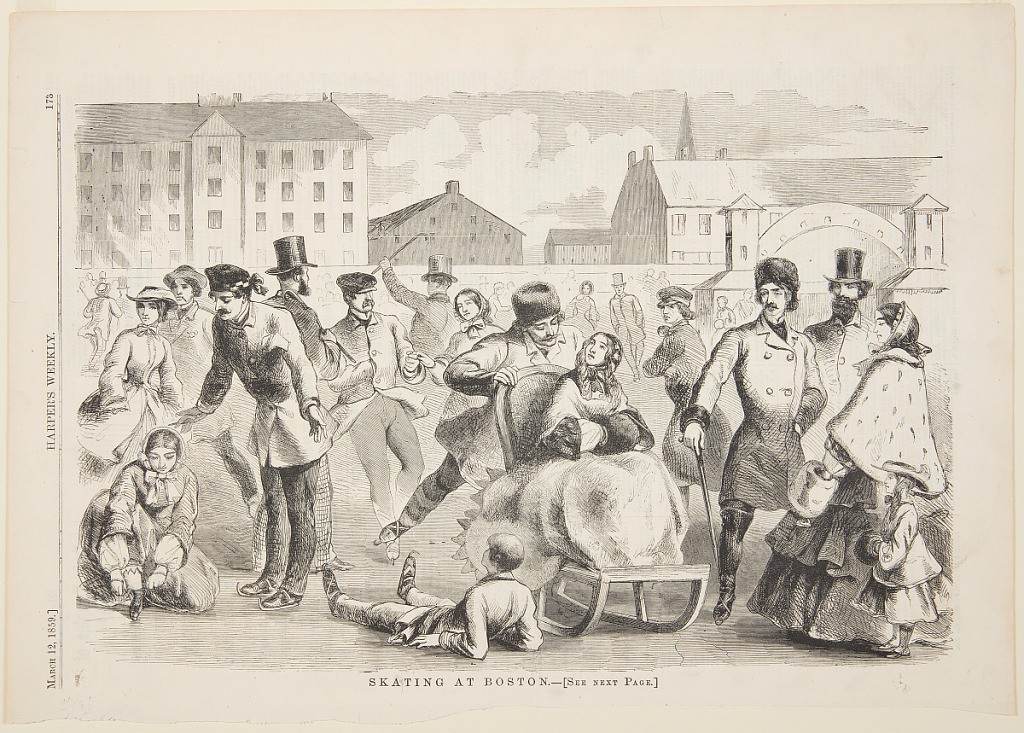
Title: Skating at Boston
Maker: Winslow Homer, American, 1836–1910
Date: March 12, 1859
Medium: Wood engraving in black ink on paper
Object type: Print
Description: A group of figures skating on the ice. At left, a woman kneels to lace her skate. In the center, a boy has fallen. Beside him, a woman is being pushed on a sled.